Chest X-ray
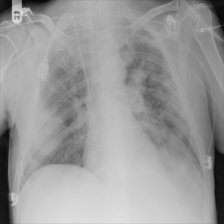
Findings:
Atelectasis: negative
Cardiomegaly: negative
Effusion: negative
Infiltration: positive
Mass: positive
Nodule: positive
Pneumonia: negative
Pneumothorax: negative
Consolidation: negative
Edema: negative
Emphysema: negative
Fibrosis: negative
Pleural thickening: negative
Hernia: negative